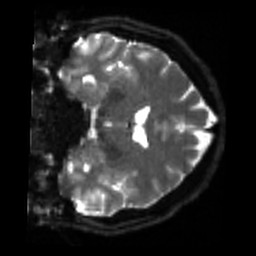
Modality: sbref
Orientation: coronal
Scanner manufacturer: siemens
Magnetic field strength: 3 T
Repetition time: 4 s
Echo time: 0.0594 s